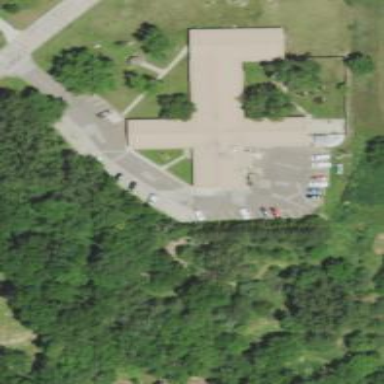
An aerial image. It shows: Nursing home.